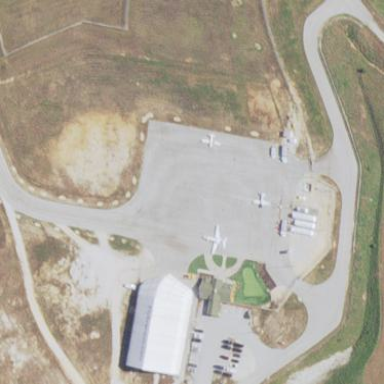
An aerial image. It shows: Apron at the airport.